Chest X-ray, AP view. Patient: 48 years old, sex F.
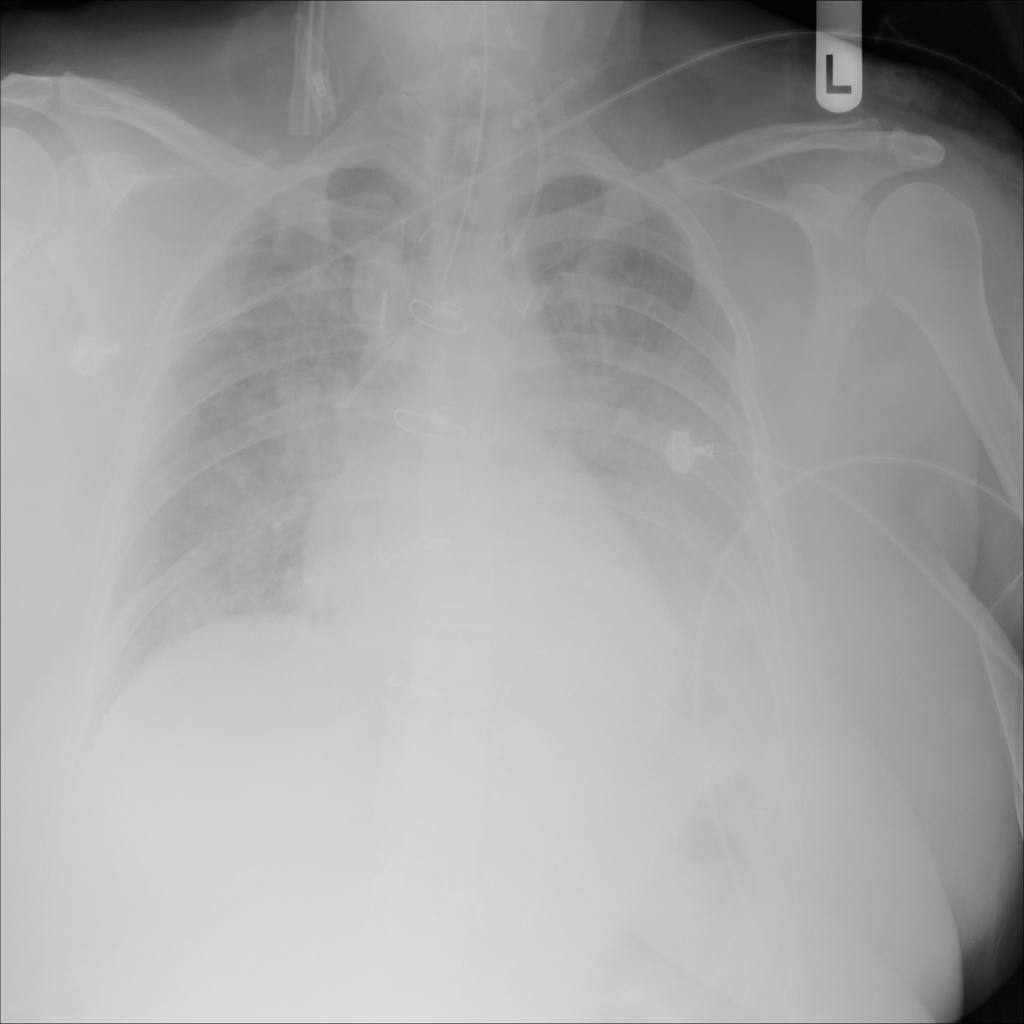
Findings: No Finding